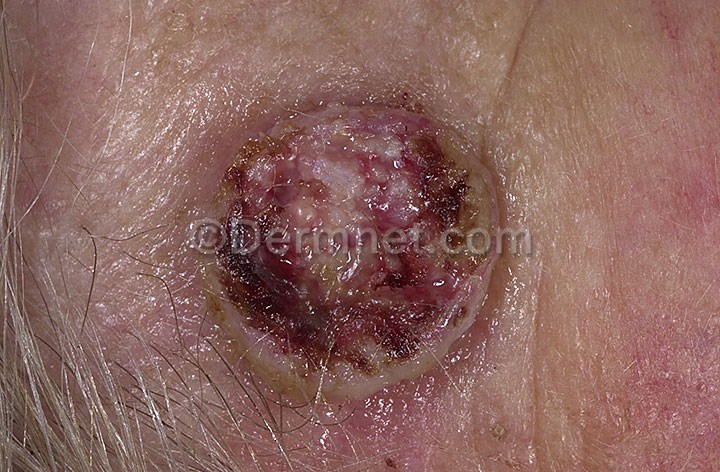
Disease: Actinic Keratosis Basal Cell Carcinoma and other Malignant Lesions